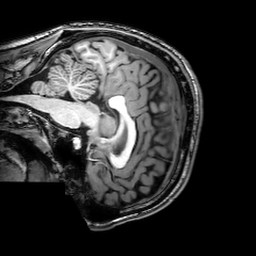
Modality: T1w
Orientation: sagittal
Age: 23
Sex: male
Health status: healthy
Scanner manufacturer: philips
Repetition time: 0.008174 s
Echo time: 0.00375 s